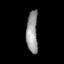
Tissue: lung
Cell type: Epithelial cells
Senescence score: 0.1844
Nuclear area (px): 474
Mean DAPI intensity: 147.884